Question: I would like to split a list in parts, . The question is different from those of you who wants to split a list into chunk of fixed size.
'''
int[] a = new int[] { 1, 2, 3, 4, 5, 6, 7, 8, 9 };
'''
I would like the values to be .
Splitted in 2 :
'''
-------------------
| item 1 | item 6 |
| item 2 | item 7 |
| item 3 | item 8 |
| item 4 | item 9 |
| item 5 | |
'''
Splitted in 3:
'''
| item 1 | item 4 | item 7 |
| item 2 | item 5 | item 8 |
| item 3 | item 6 | item 9 |
'''
Splitted in 4:
'''
| item 1 | item 4 | item 6 | item 8 |
| item 2 | item 5 | item 7 | item 9 |
| item 3 | | | |
'''
I've found a few c# extensions that can do that but it doesn't distribute the value the way I want. Here's what I've found:
'''
// this technic is an horizontal distribution
public static IEnumerable<IEnumerable<T>> Split<T>(this IEnumerable<T> list, int parts)
{
int i = 0;
var splits = from item in list
group item by i++ % parts into part
select part.AsEnumerable();
return splits;
}
'''
the result is this but my problem is that the value are :
'''
| item 1 | item 2 |
| item 3 | item 4 |
| item 5 | item 6 |
| item 7 | item 8 |
| item 9 | |
'''
or
'''
| item 1 | item 2 | item 3 |
| item 4 | item 5 | item 6 |
| item 7 | item 8 | item 9 |
'''
any idea how I can and have the possibility to that i want?
## In real life
For those of you who want to know in which situation I would like to split a list vertically, here's a screenshot of a section of my website:

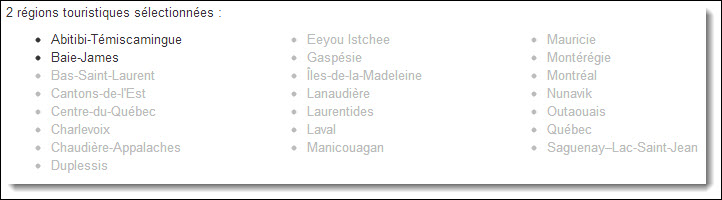
Answer: With <URL> you can:
'''
int[] a = new int[] { 1, 2, 3, 4, 5, 6, 7, 8, 9 };
int splitIndex = 4; // or (a.Length / 2) to split in the middle.
var list1 = a.Take(splitIndex).ToArray(); // Returns a specified number of contiguous elements from the start of a sequence.
var list2 = a.Skip(splitIndex).ToArray(); // Bypasses a specified number of elements in a sequence and then returns the remaining elements.
'''
You can use '.ToList()' instead of '.ToArray()' if you want a 'List<int>'.
---
After you changed (clarified maybe) your question a bit, I guess this is what you needed:
'''
public static class Extensions
{
public static IEnumerable<IEnumerable<T>> Split<T>(this IEnumerable<T> source, int parts)
{
var list = new List<T>(source);
int defaultSize = (int)((double)list.Count / (double)parts);
int offset = list.Count % parts;
int position = 0;
for (int i = 0; i < parts; i++)
{
int size = defaultSize;
if (i < offset)
size++; // Just add one to the size (it's enough).
yield return list.GetRange(position, size);
// Set the new position after creating a part list, so that it always start with position zero on the first yield return above.
position += size;
}
}
}
'''
Using it:
'''
int[] a = new int[] { 1, 2, 3, 4, 5, 6, 7, 8, 9 };
var lists = a.Split(2);
'''
This would generate:
split in 2 : 'a.Split(2);'
'''
| item 1 | item 6 |
| item 2 | item 7 |
| item 3 | item 8 |
| item 4 | item 9 |
| item 5 | |
'''
split in 3 : 'a.Split(3);'
'''
| item 1 | item 4 | item 7 |
| item 2 | item 5 | item 8 |
| item 3 | item 6 | item 9 |
'''
split in 4 : 'a.Split(4);'
'''
| item 1 | item 4 | item 6 | item 8 |
| item 2 | item 5 | item 7 | item 9 |
| item 3 | | | |
'''
Also, if you would have:
'''
int[] b = new int[] { 1, 2, 3, 4, 5, 6, 7, 8, 9, 10 }; // 10 items
'''
and split in 4 : 'b.Split(4);'
'''
| item 1 | item 4 | item 7 | item 9 |
| item 2 | item 5 | item 8 | item 10|
| item 3 | item 6 | | |
'''